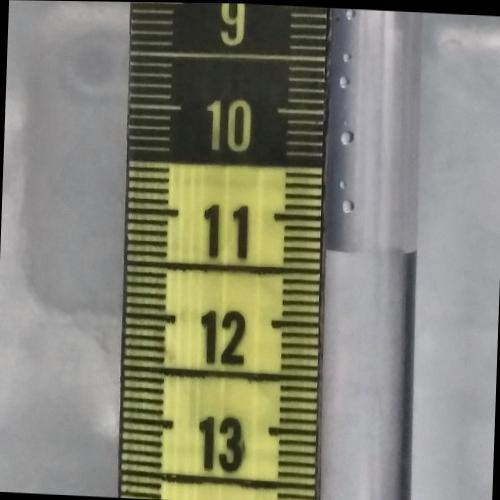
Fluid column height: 11.3 cm